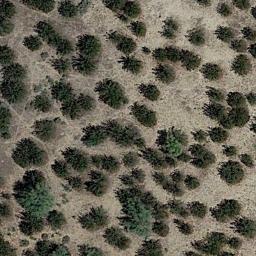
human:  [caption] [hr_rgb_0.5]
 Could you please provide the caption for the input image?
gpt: Chaparral is evenly distributed on the sand .

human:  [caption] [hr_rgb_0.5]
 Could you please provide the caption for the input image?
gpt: Some chaparrals of different kinds grow in the desert .

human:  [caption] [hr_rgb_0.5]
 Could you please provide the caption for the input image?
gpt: There are clusters of lush trees in the desert .

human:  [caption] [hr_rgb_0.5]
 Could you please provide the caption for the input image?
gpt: The chaparral is dense and even .

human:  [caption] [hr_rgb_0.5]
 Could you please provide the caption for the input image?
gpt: There are some different kinds of bushes make up the chaparral on the desert .